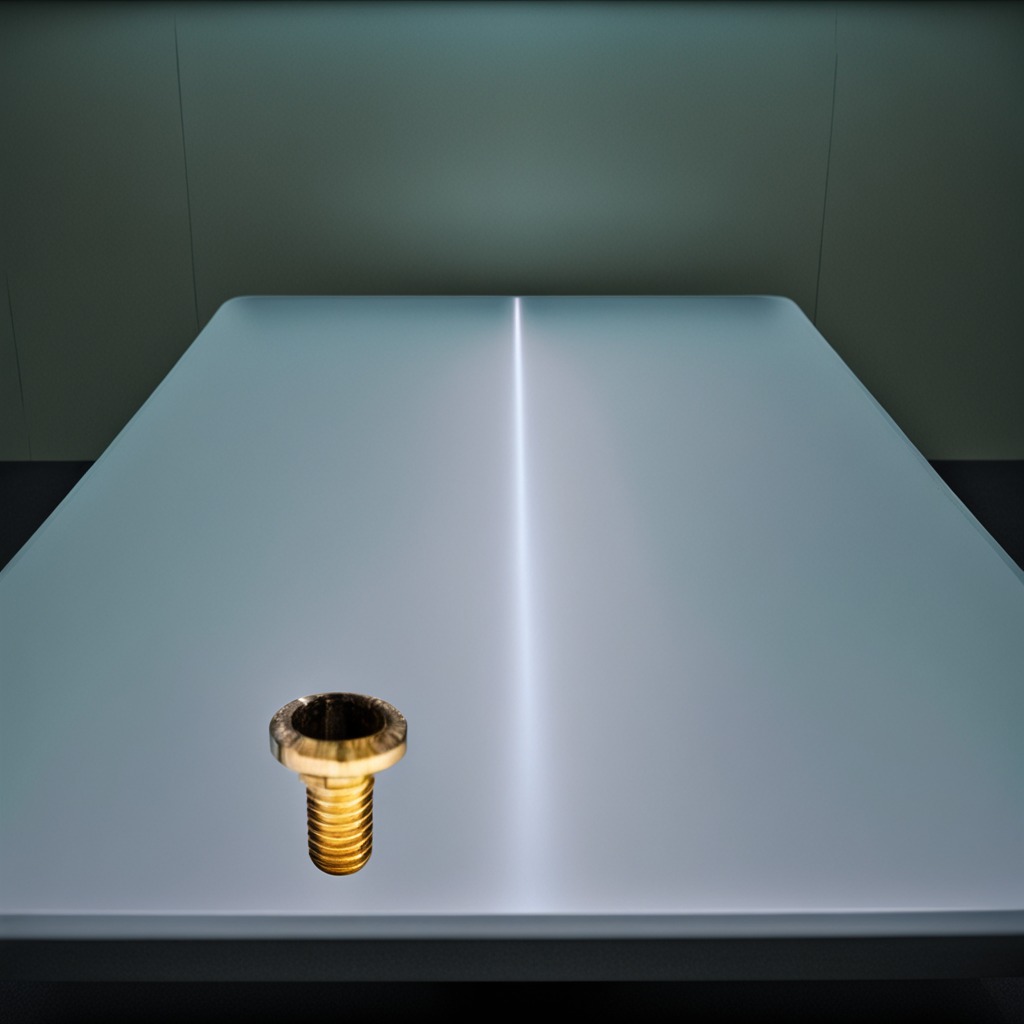
A metal screw is lying on a clean empty table in a railway signal maintenance room lit by harsh overhead fluorescents.